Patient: sex F, age 61
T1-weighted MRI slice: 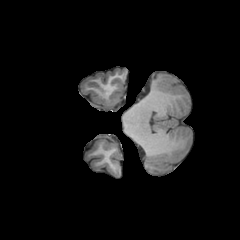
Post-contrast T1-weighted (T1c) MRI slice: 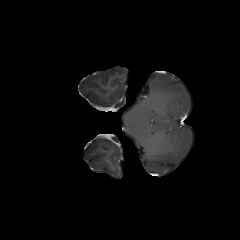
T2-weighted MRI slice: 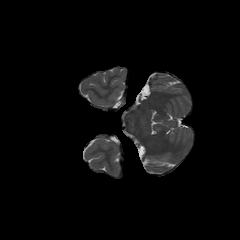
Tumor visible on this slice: no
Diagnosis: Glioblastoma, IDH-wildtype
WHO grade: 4